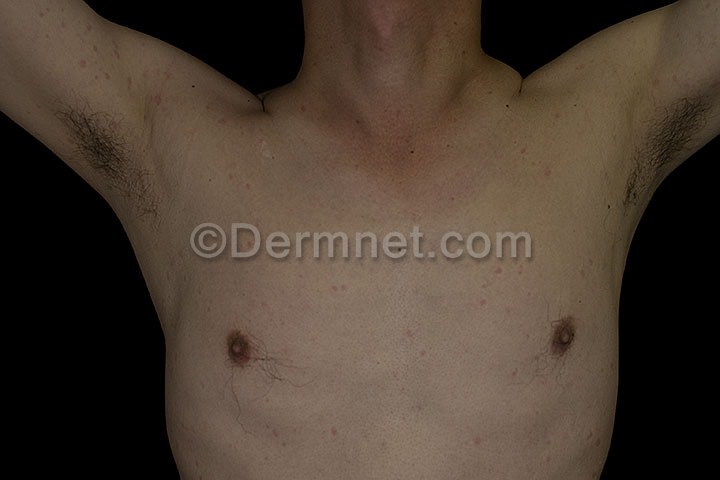
Disease: Urticaria Hives